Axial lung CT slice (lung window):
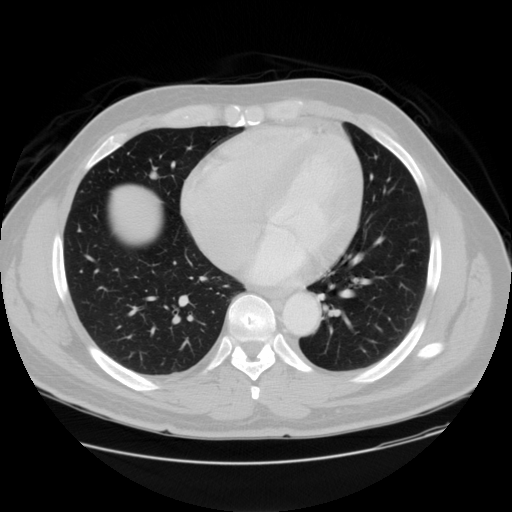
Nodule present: yes
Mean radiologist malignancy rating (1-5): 2.5